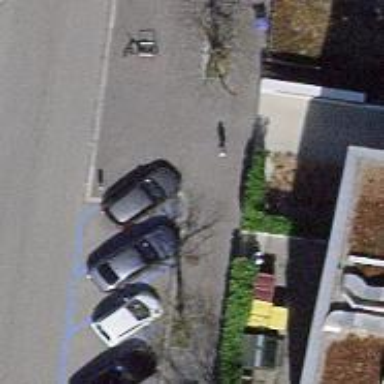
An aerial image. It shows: Bicycle parking area with stands.